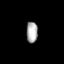
Tissue: lung
Cell type: Epithelial cells
Senescence score: 0.2183
Nuclear area (px): 238
Mean DAPI intensity: 168.735